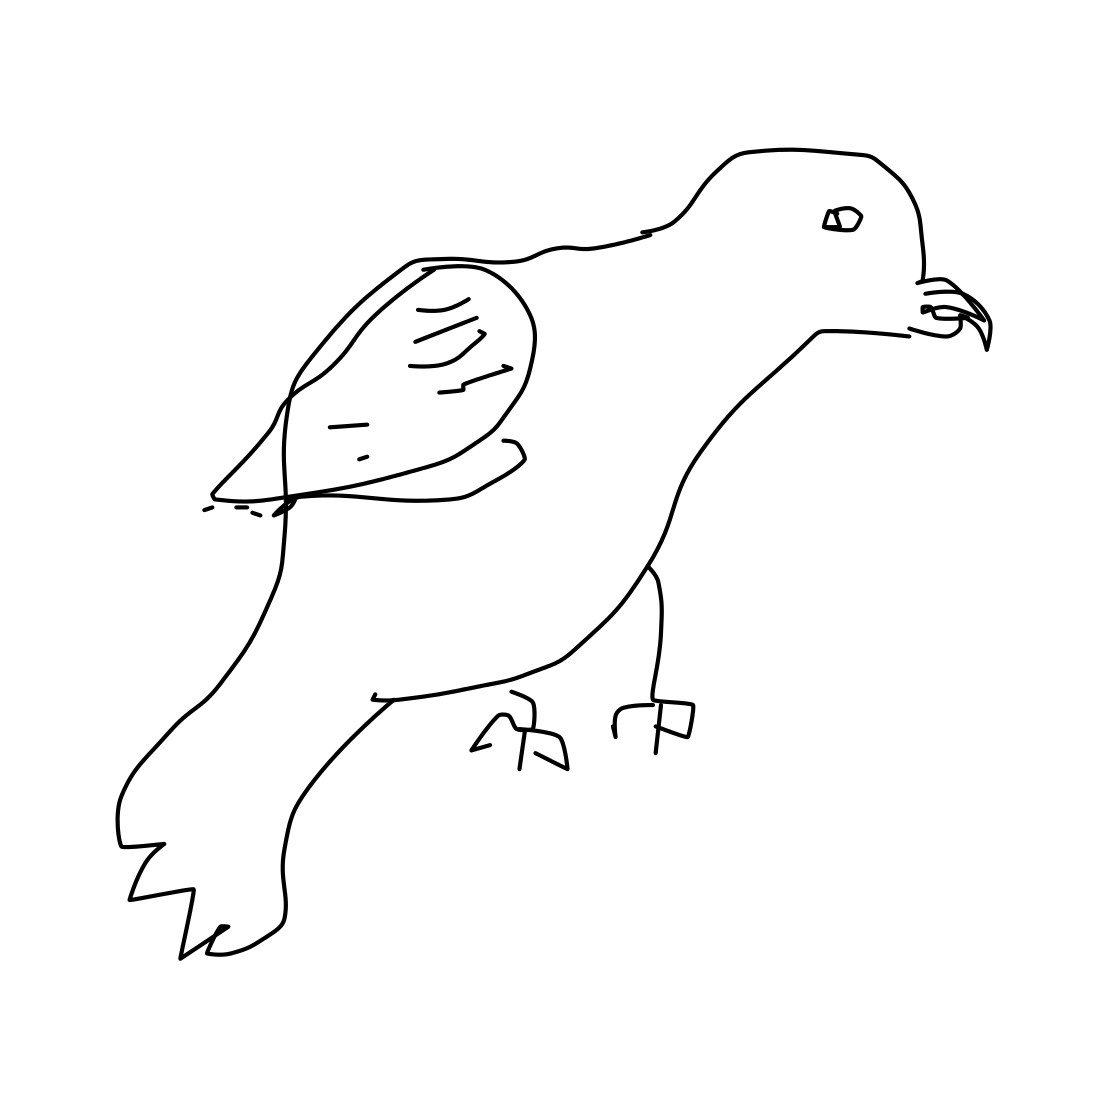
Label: parrot